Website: apple-inc
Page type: customer-info-address
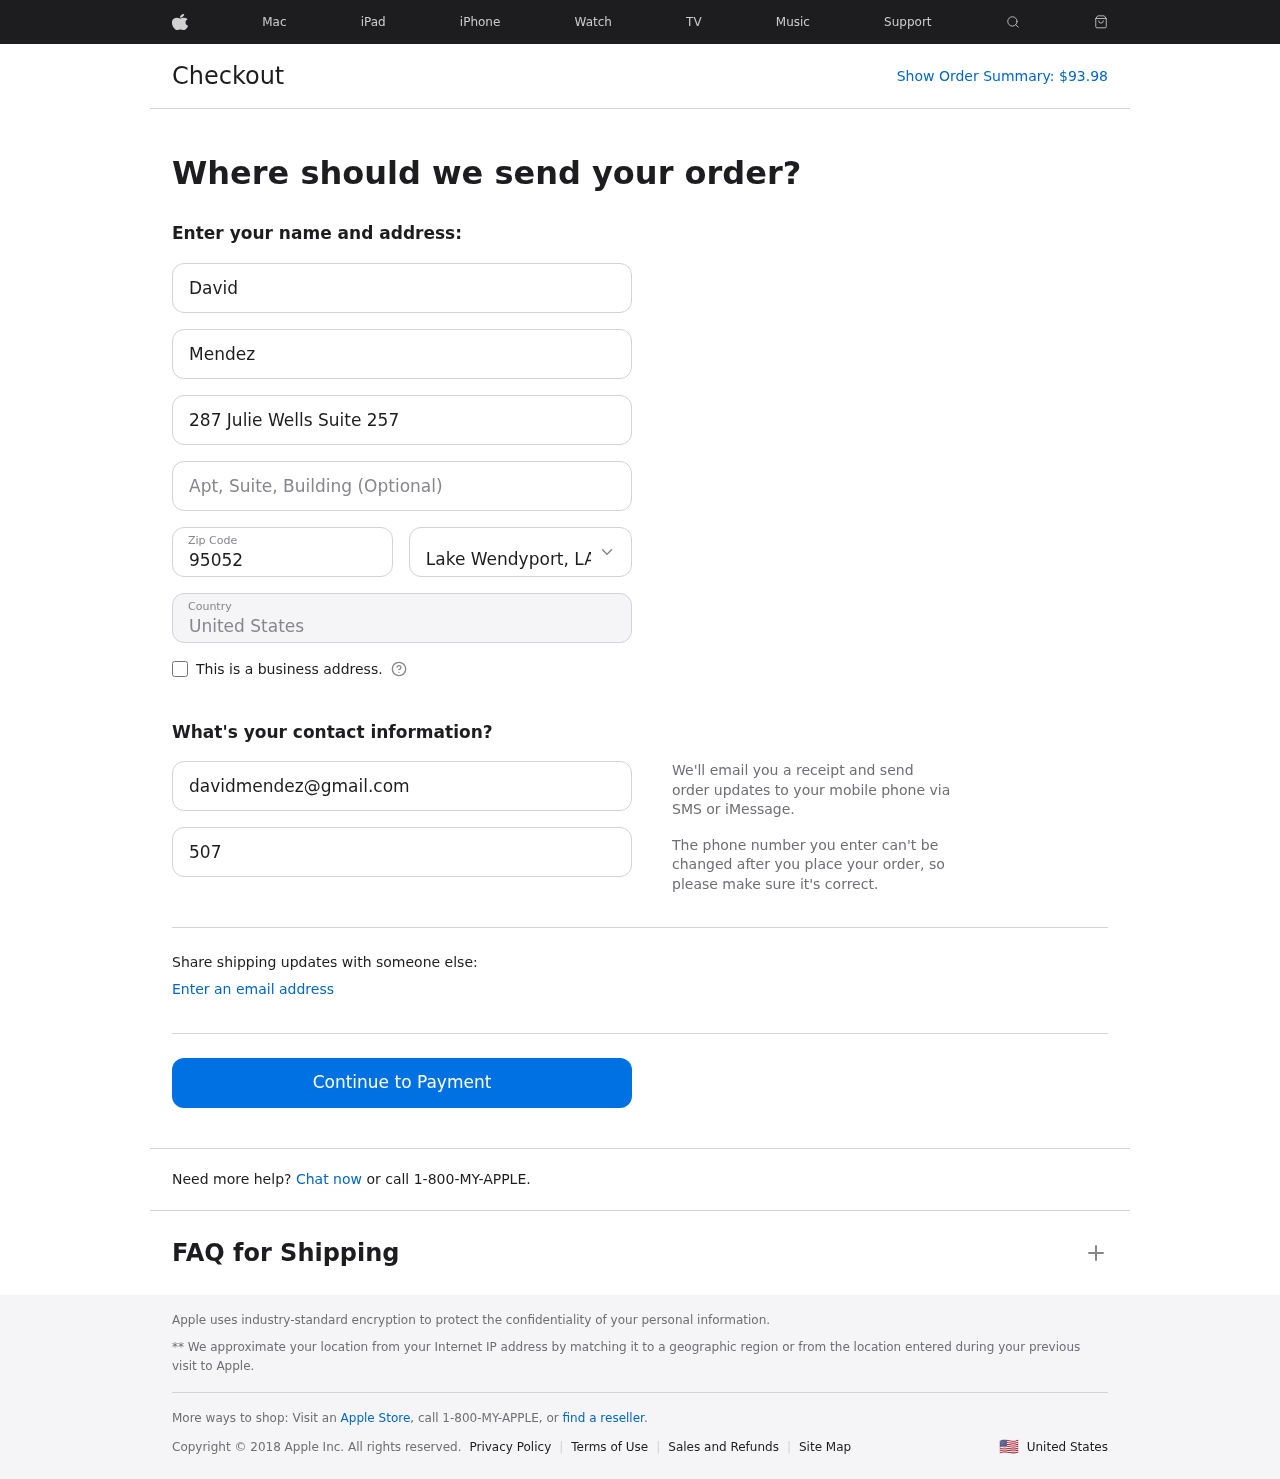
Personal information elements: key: PII_CITY_STATE
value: Lake Wendyport, LA
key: PII_COUNTRY
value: United States
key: PII_EMAIL
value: davidmendez@gmail.com
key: PII_FIRSTNAME
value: David
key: PII_LASTNAME
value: Mendez
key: PII_PHONE
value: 5074469549
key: PII_POSTCODE
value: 95052
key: PII_STREET
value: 287 Julie Wells Suite 257
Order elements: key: ORDER_TOTAL
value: $93.98